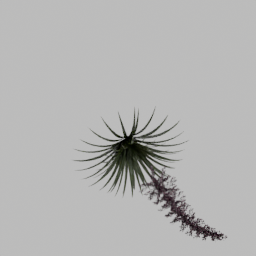
Label: nature